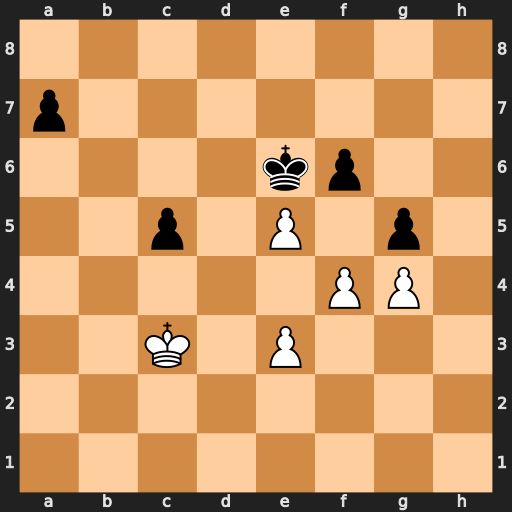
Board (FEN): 8/p7/4kp2/2p1P1p1/5PP1/2K1P3/8/8
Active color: w
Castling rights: -
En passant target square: -
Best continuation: exf6 gxf4 exf4